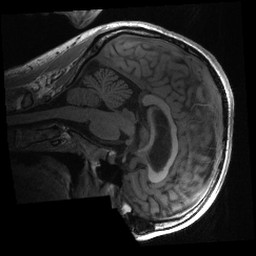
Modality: T1w
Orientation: sagittal
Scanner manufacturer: siemens
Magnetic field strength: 3 T
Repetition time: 2.3 s
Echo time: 0.00285 s